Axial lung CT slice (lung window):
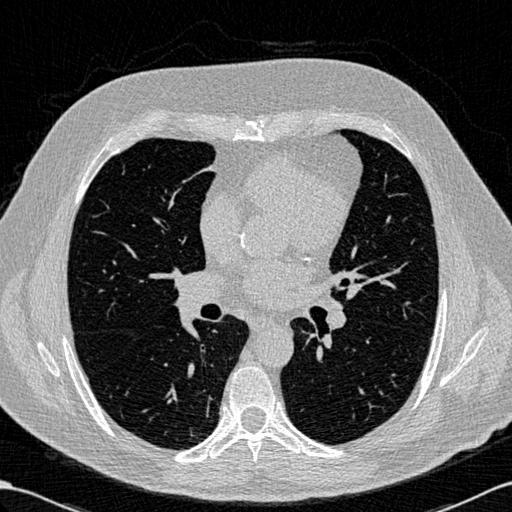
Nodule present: no